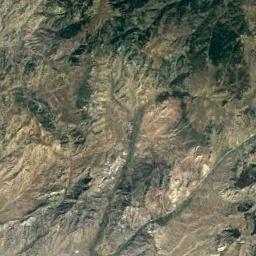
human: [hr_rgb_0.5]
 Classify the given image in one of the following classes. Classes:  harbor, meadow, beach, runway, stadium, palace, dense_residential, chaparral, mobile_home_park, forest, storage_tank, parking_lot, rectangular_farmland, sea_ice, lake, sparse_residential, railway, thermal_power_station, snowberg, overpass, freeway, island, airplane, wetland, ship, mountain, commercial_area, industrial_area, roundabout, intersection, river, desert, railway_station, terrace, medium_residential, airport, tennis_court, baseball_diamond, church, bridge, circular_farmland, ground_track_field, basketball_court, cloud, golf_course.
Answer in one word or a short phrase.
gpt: mountain